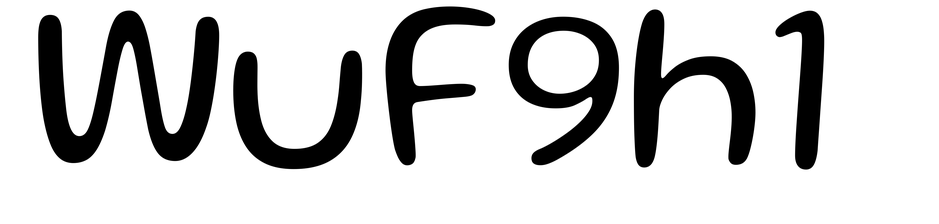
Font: Gluten_Light